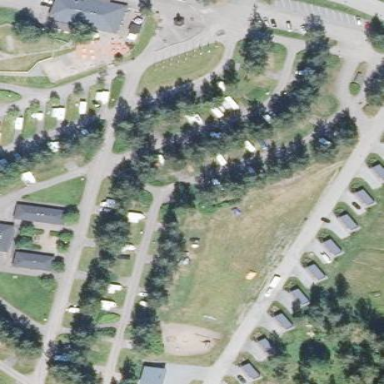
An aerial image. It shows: Camp pitch for tents in tourism area.